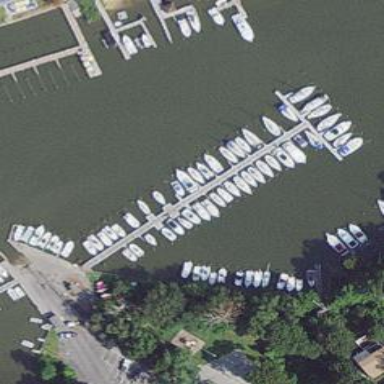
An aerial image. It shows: Marina on leisure land.